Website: macys
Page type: cart
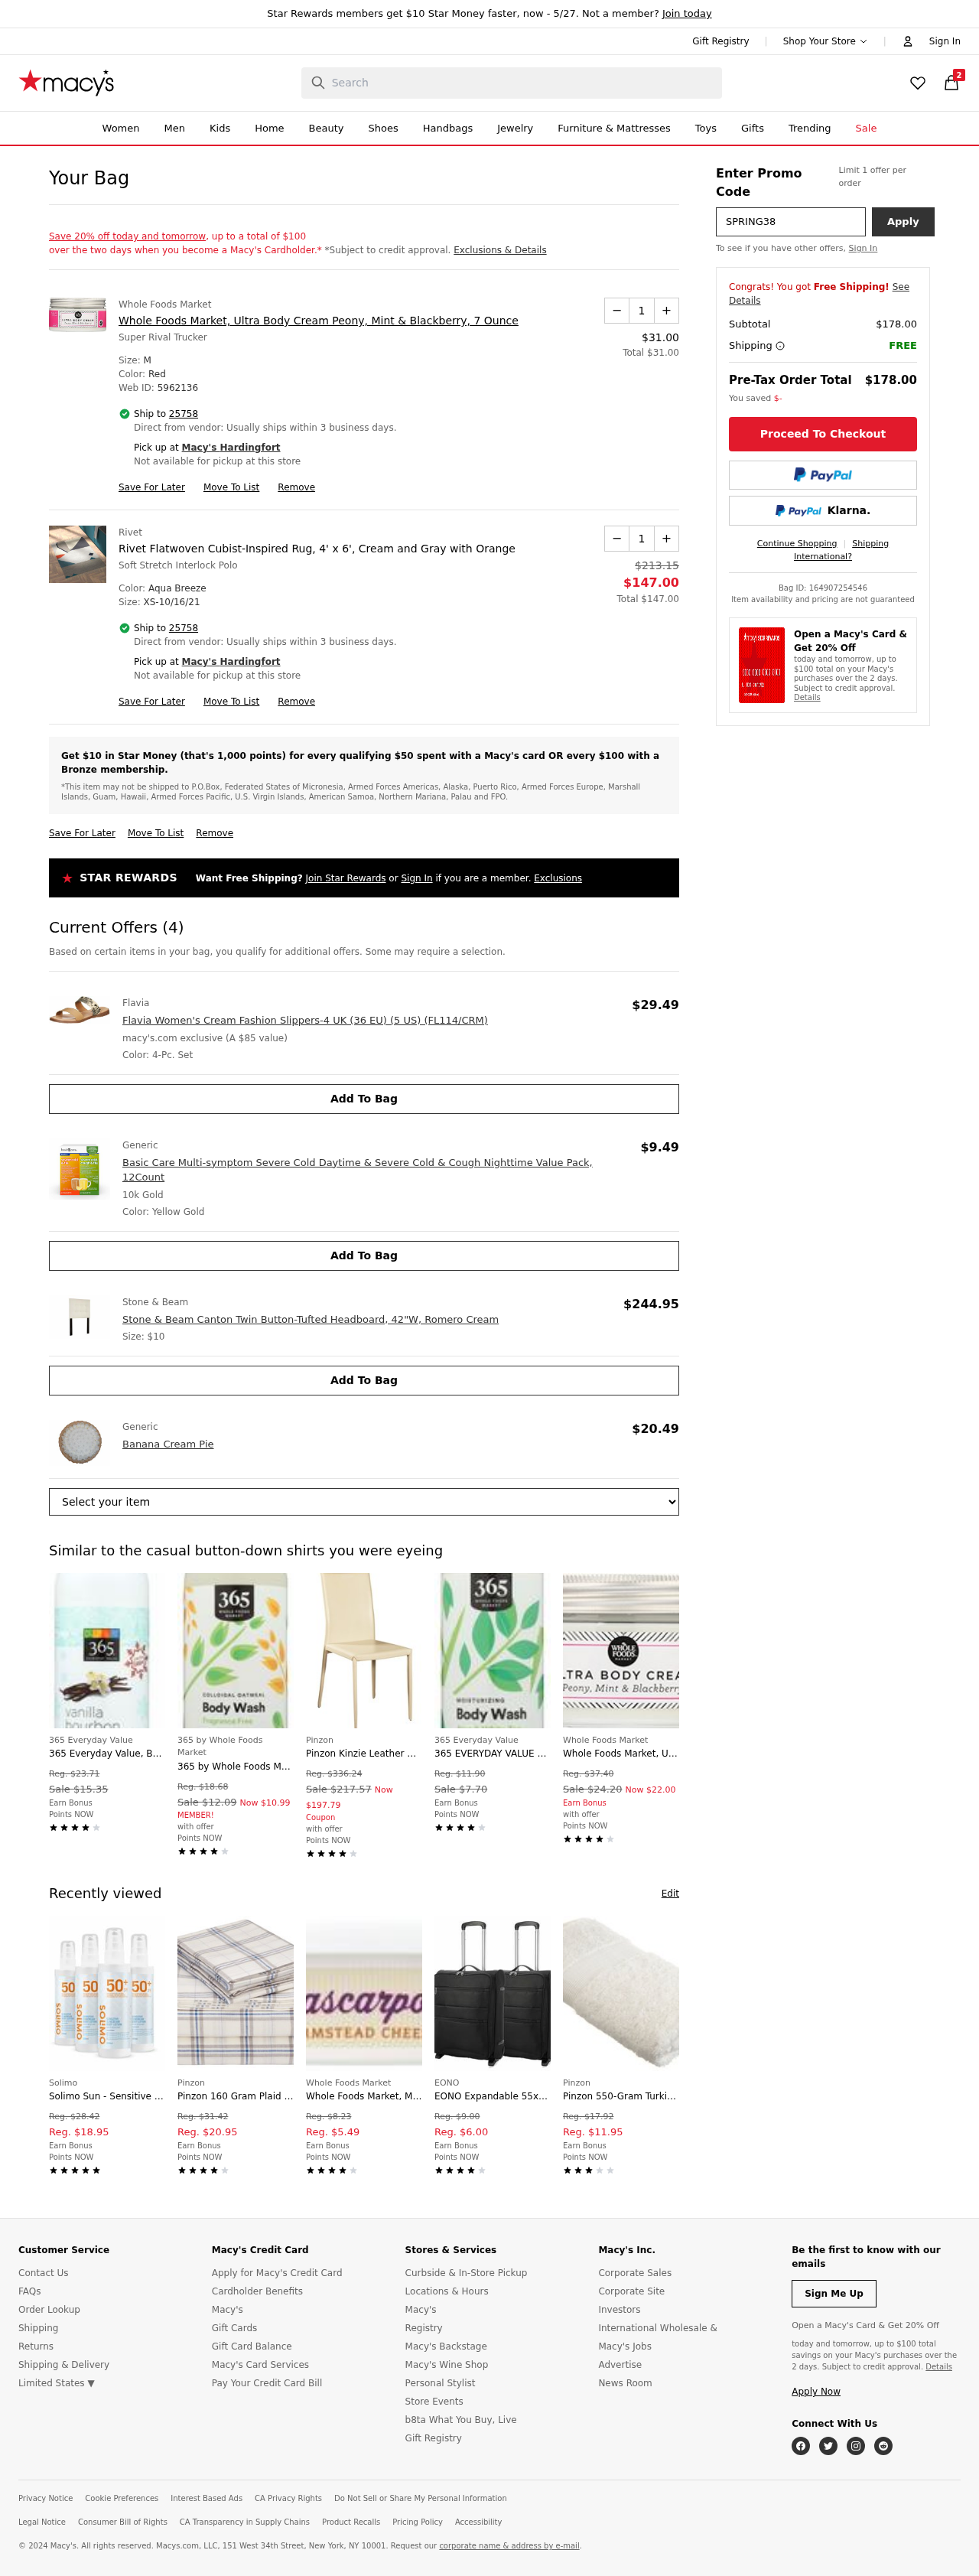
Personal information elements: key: PII_CITY
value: Hardingfort
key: PII_POSTCODE
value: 25758
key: PII_PROMO_CODE
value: SPRING38
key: PII_POSTCODE_FULL
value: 25758
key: PII_POSTCODE_NUMERIC
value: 25758
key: PII_CITY2
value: Hardingfort
Product elements: key: PRODUCT1_BRAND
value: Whole Foods Market
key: PRODUCT1_NAME
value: Whole Foods Market, Ultra Body Cream Peony, Mint & Blackberry, 7 Ounce
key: PRODUCT1_PRICE
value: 31
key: PRODUCT1_QUANTITY
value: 1
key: PRODUCT2_BRAND
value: Rivet
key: PRODUCT2_NAME
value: Rivet Flatwoven Cubist-Inspired Rug, 4' x 6', Cream and Gray with Orange
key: PRODUCT2_PRICE
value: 147
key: PRODUCT2_QUANTITY
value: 1
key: PRODUCT3_BRAND
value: Flavia
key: PRODUCT3_NAME
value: Flavia Women's Cream Fashion Slippers-4 UK (36 EU) (5 US) (FL114/CRM)
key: PRODUCT3_PRICE
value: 29.49
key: PRODUCT4_BRAND
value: Generic
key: PRODUCT4_NAME
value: Basic Care Multi-symptom Severe Cold Daytime & Severe Cold & Cough Nighttime Value Pack, 12Count
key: PRODUCT4_PRICE
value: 9.49
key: PRODUCT5_BRAND
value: Stone & Beam
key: PRODUCT5_NAME
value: Stone & Beam Canton Twin Button-Tufted Headboard, 42"W, Romero Cream
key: PRODUCT5_PRICE
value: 244.95
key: PRODUCT6_BRAND
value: Generic
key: PRODUCT6_NAME
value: Banana Cream Pie
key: PRODUCT6_PRICE
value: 20.49
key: PRODUCT1_TOTAL
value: Total $31.00
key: PRODUCT2_ORIGINAL_PRICE
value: $213.15
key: PRODUCT2_TOTAL
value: Total $147.00
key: PRODUCT7_BRAND
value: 365 Everyday Value
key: PRODUCT7_NAME
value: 365 Everyday Value, Body Lotion, Vanilla Bourbon, Maximum Moisture, 8 fl oz
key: PRODUCT7_ORIGINAL_PRICE
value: Reg. $23.71
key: PRODUCT7_SALE_PRICE
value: Sale $15.35
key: PRODUCT8_BRAND
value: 365 by Whole Foods Market
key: PRODUCT8_NAME
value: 365 by Whole Foods Market, Colloidal Body Wash, Fragrance Free, 32 Fl Oz
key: PRODUCT8_ORIGINAL_PRICE
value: Reg. $18.68
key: PRODUCT8_SALE_PRICE
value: Sale $12.09
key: PRODUCT8_PRICE
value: Now $10.99
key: PRODUCT9_BRAND
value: Pinzon
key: PRODUCT9_NAME
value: Pinzon Kinzie Leather Dining Chair, Cream
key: PRODUCT9_ORIGINAL_PRICE
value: Reg. $336.24
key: PRODUCT9_SALE_PRICE
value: Sale $217.57
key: PRODUCT9_PRICE
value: Now $197.79
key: PRODUCT10_BRAND
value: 365 Everyday Value
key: PRODUCT10_NAME
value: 365 EVERYDAY VALUE Aloe & White Tea Moisturizing Body Wash, 16 FZ
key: PRODUCT10_ORIGINAL_PRICE
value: Reg. $11.90
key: PRODUCT10_SALE_PRICE
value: Sale $7.70
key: PRODUCT11_BRAND
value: Whole Foods Market
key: PRODUCT11_NAME
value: Whole Foods Market, Ultra Body Cream Peony, Mint & Blackberry, 7 oz
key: PRODUCT11_ORIGINAL_PRICE
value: Reg. $37.40
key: PRODUCT11_SALE_PRICE
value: Sale $24.20
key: PRODUCT11_PRICE
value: Now $22.00
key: PRODUCT12_BRAND
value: Solimo
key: PRODUCT12_NAME
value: Solimo Sun - Sensitive Suncream Body Lotion SPF 50+ (4x 200ml)
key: PRODUCT12_ORIGINAL_PRICE
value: Reg. $28.42
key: PRODUCT12_PRICE
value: Reg. $18.95
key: PRODUCT13_BRAND
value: Pinzon
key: PRODUCT13_NAME
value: Pinzon 160 Gram Plaid Flannel Cotton Bed Sheet Set, Full, Cream / Blue Stripe Plaid
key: PRODUCT13_ORIGINAL_PRICE
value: Reg. $31.42
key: PRODUCT13_PRICE
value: Reg. $20.95
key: PRODUCT14_BRAND
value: Whole Foods Market
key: PRODUCT14_NAME
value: Whole Foods Market, Mascarpone, Farmstead Cheese, 8 oz
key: PRODUCT14_ORIGINAL_PRICE
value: Reg. $8.23
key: PRODUCT14_PRICE
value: Reg. $5.49
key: PRODUCT15_BRAND
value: EONO
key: PRODUCT15_NAME
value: EONO Expandable 55x40x20cm to 55x40x23cm Lightweight Carry On Hand Cabin Luggage Suitcase with 2 Whe
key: PRODUCT15_ORIGINAL_PRICE
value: Reg. $9.00
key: PRODUCT15_PRICE
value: Reg. $6.00
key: PRODUCT16_BRAND
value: Pinzon
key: PRODUCT16_NAME
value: Pinzon 550-Gram Turkish Cotton Hand Towel, Cream
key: PRODUCT16_ORIGINAL_PRICE
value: Reg. $17.92
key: PRODUCT16_PRICE
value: Reg. $11.95
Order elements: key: ORDER_NUM_ITEMS
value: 2
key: ORDER_SUBTOTAL
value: $178.00
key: ORDER_SUBTOTAL2
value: $178.00
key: ORDER_ID
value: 164907254546
Search elements: key: HEADER_SEARCH
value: Search